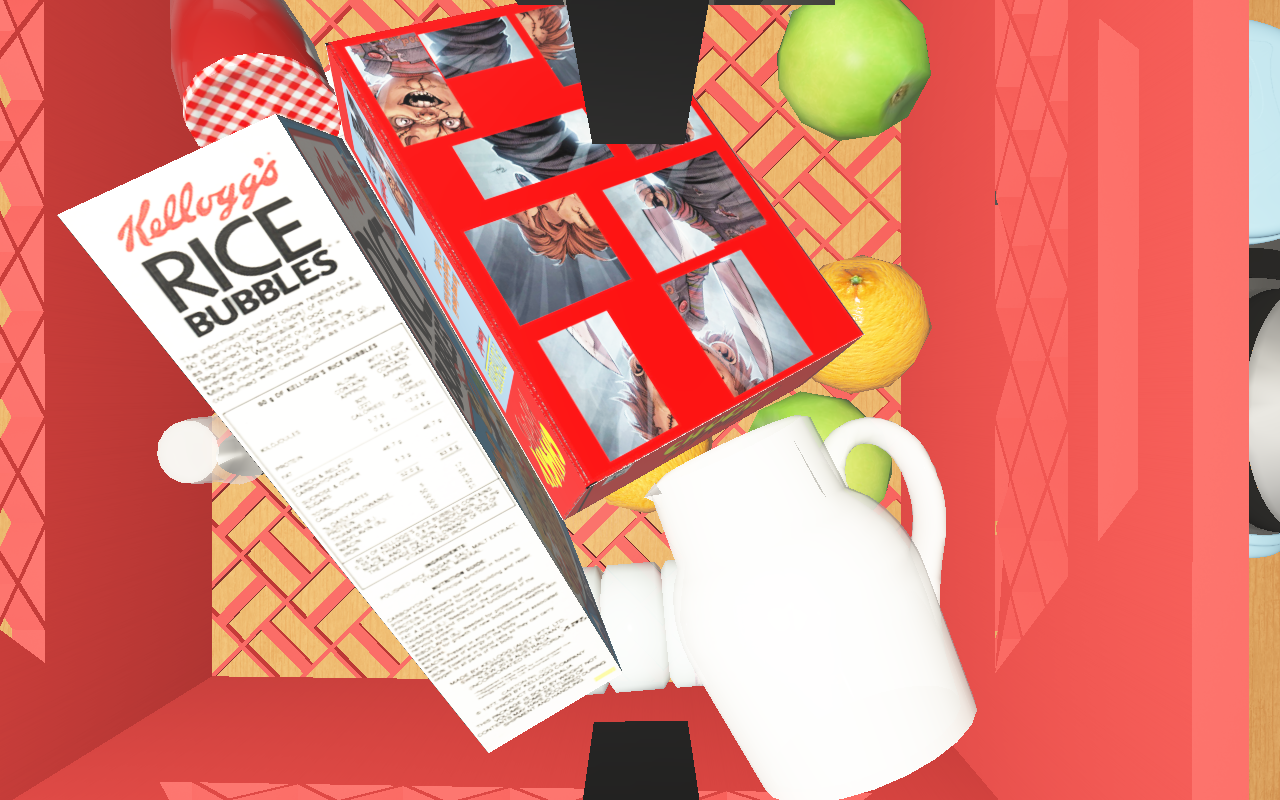
Objects in the scene:
apple
orange
spoon
wineglass
jam jar
cereal box
cereal box